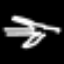
Label: airplane